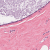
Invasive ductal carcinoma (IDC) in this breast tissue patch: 0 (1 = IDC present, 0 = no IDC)